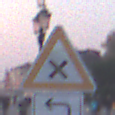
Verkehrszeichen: KreuzungOderEinmuendung
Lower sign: RichtungsangabeDurchPfeile2
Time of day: SunriseSunset
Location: Outdoor (Urban)
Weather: Clear
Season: NotSpecified
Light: Natural